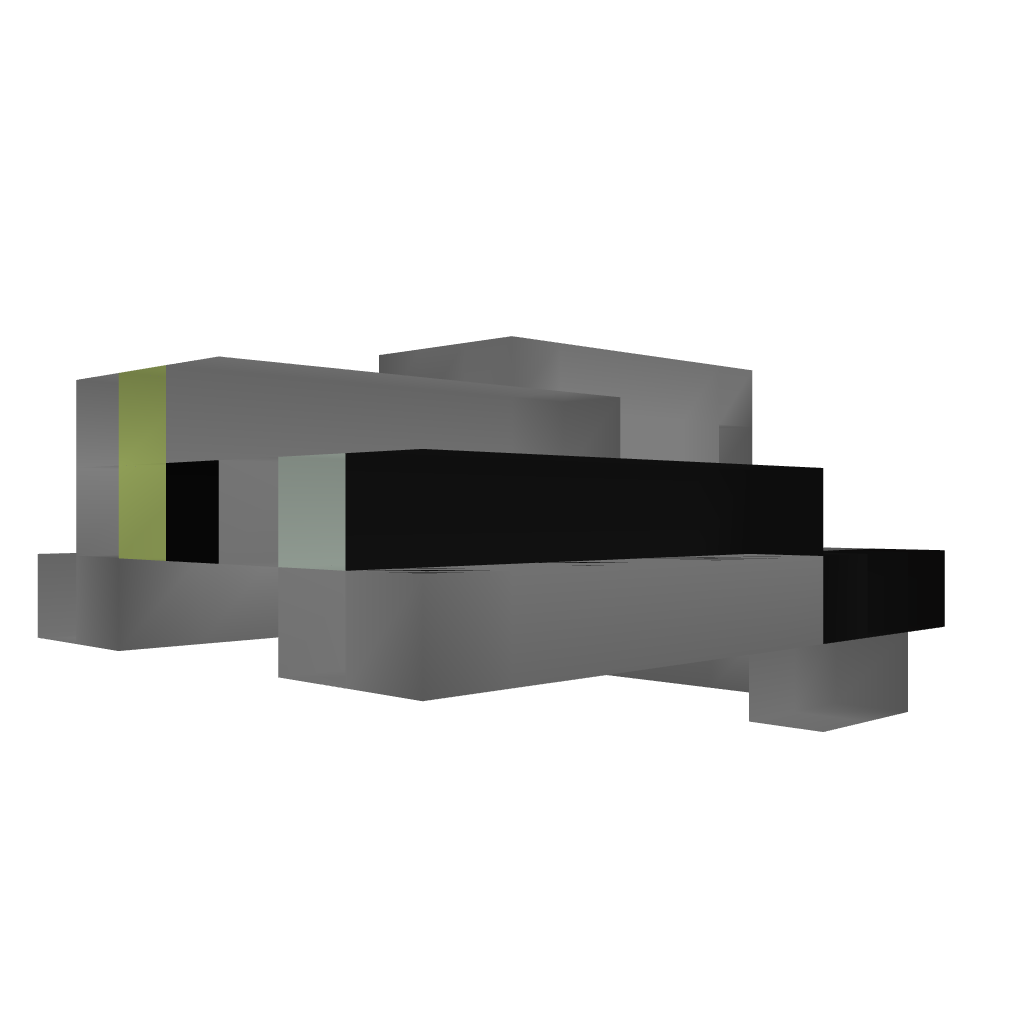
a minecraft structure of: Simple Cave Trap